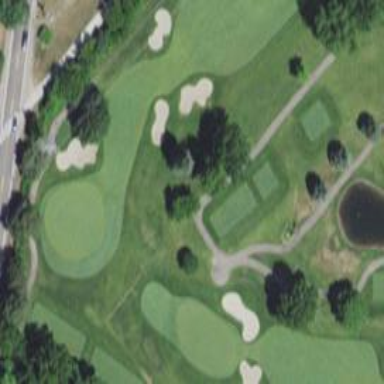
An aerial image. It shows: Path designated for golf carts.